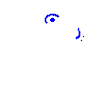
Particle: proton